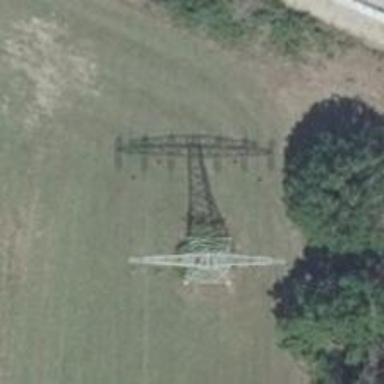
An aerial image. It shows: Three cables of power line.